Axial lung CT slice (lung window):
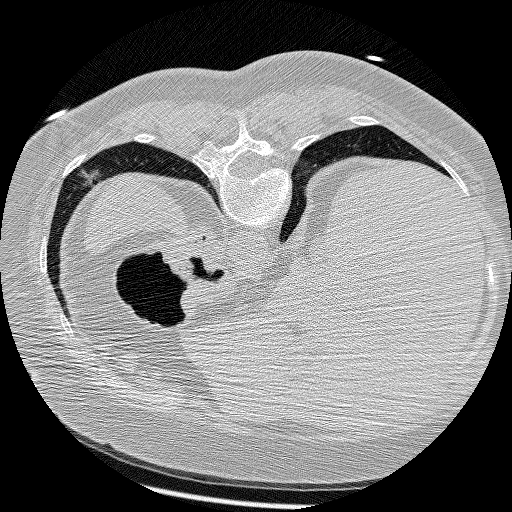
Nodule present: yes
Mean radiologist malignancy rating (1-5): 4.5